Question: I need to create a table with data from a mongodb document, but I cannot get it to format properly. I am using python within my HTML form.
'''
<table border="1">
%import re
%prog = re.compile('')
%for item in rows:
%prog = re.compile('item*')
%if (prog.match(item)):
<tr>
<th>{{item}}</th>
<td>{{rows[item]}}</td>
</tr>
%end
'''
Only the first item gets placed within my table however, and so my output looks like this:

How do I change it to make each item its own row in the table, rather than one item in the table and the rest just listed beneath?
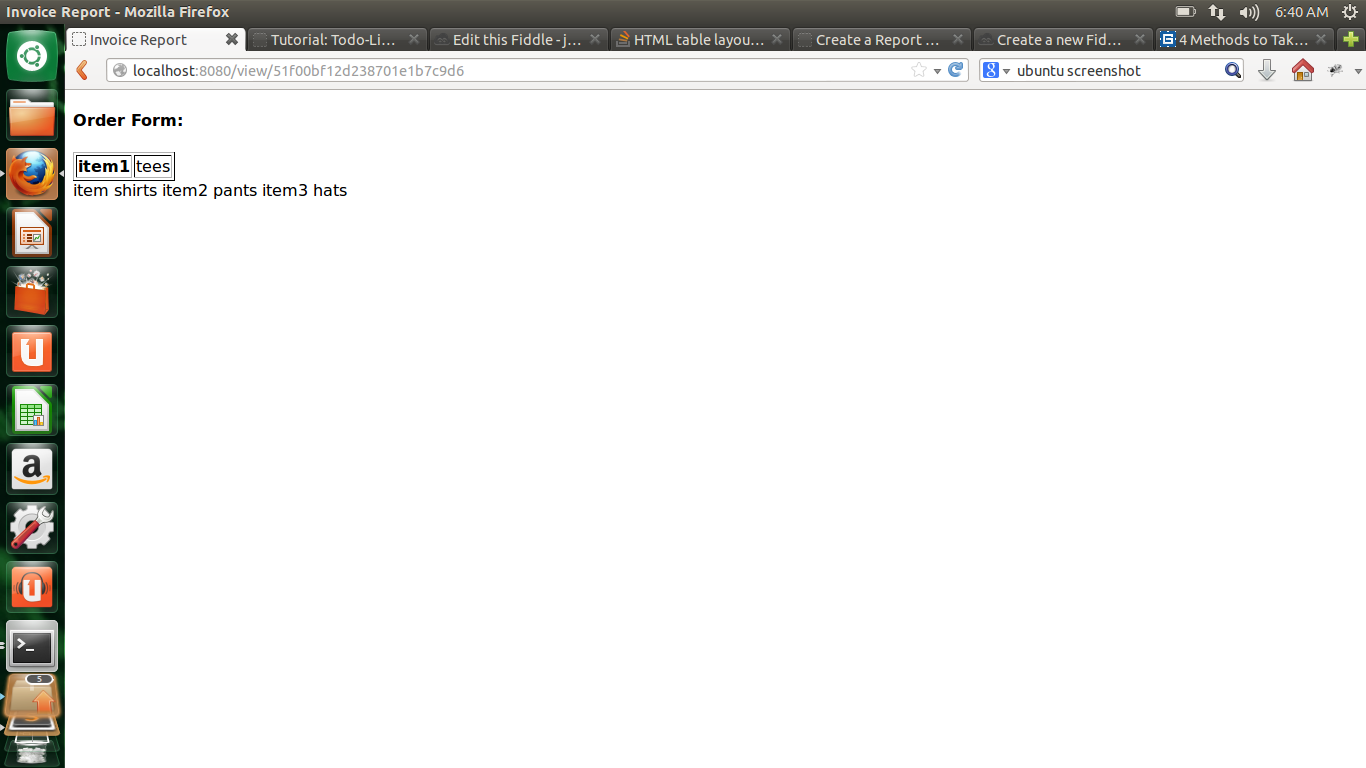
Answer: THis means this is the first row
The means the cell like if you have row 1, cell 1 row 1, cell1 .
(An source that can help you out maybe to) <URL>
I gues you have to give every item his own element.